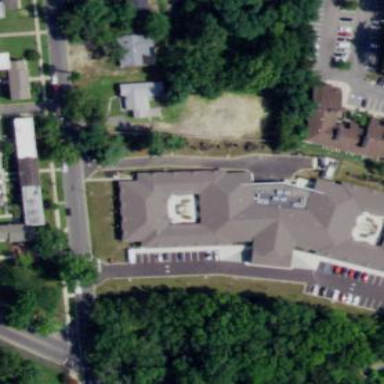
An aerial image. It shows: Nursing home building.